Interaction volume radius: 10 \u00c5
Interaction volume height: 35 \u00c5
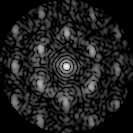
Disorder parameter: 0.5791